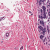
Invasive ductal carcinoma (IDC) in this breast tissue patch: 0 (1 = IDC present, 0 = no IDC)